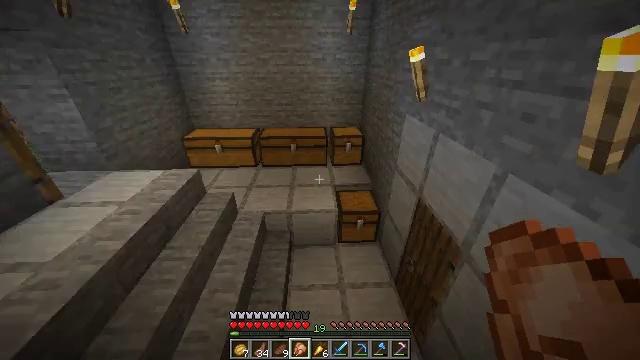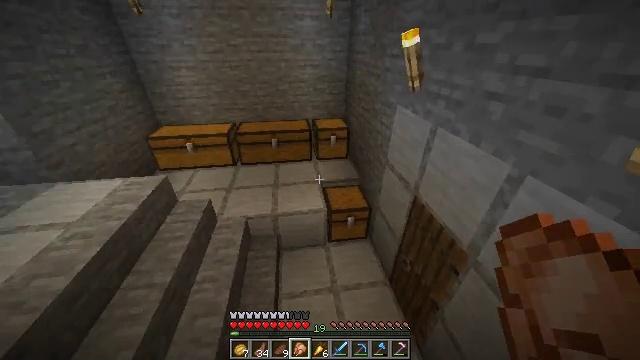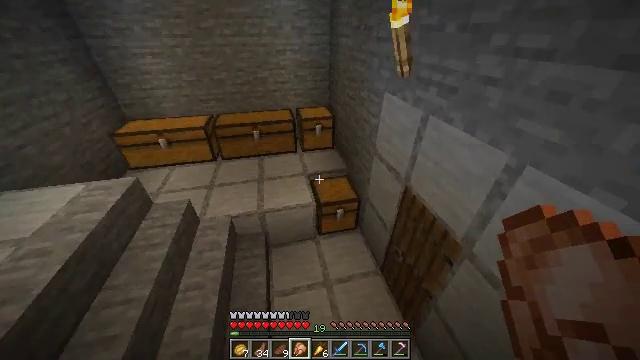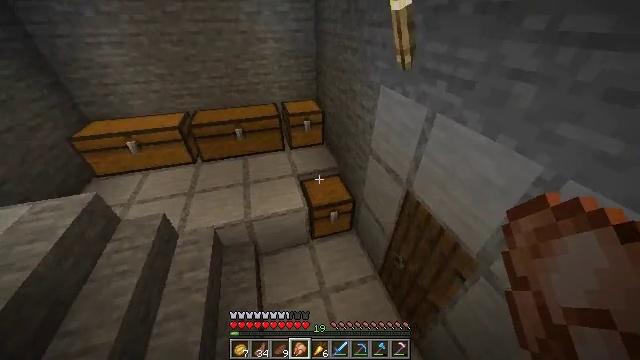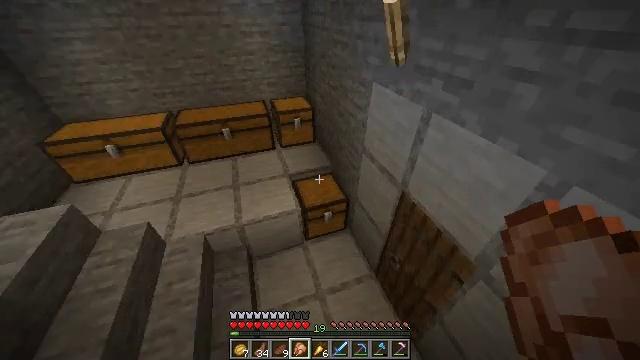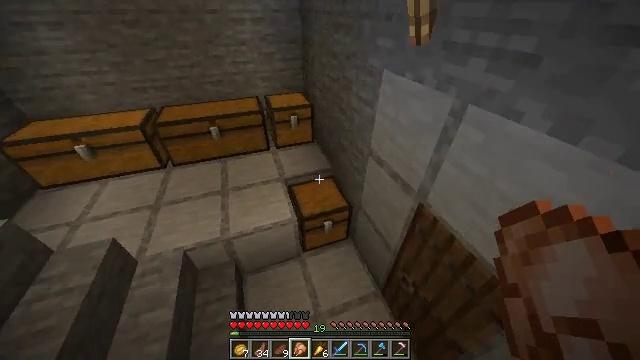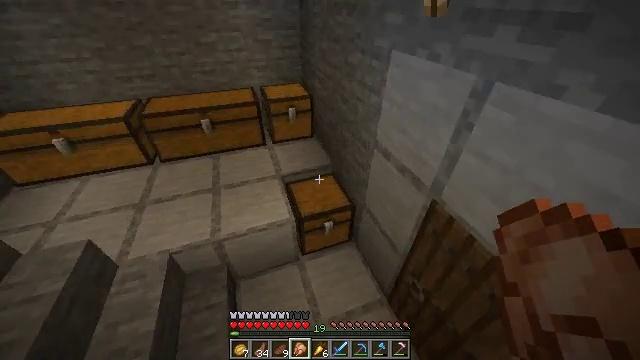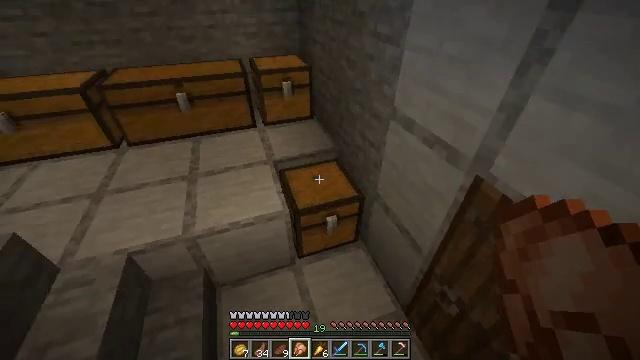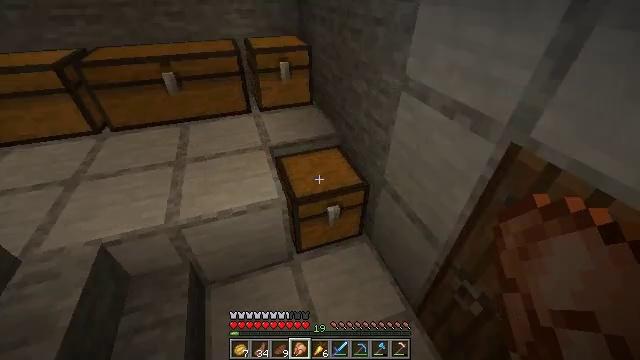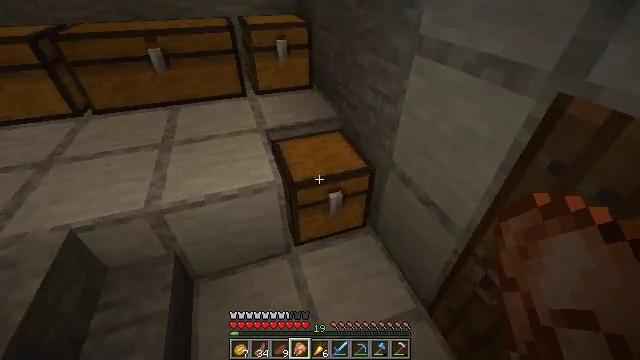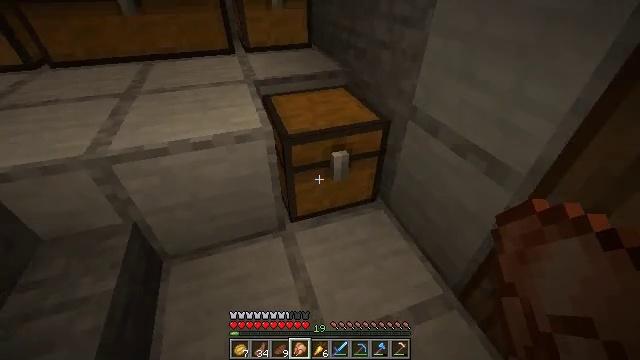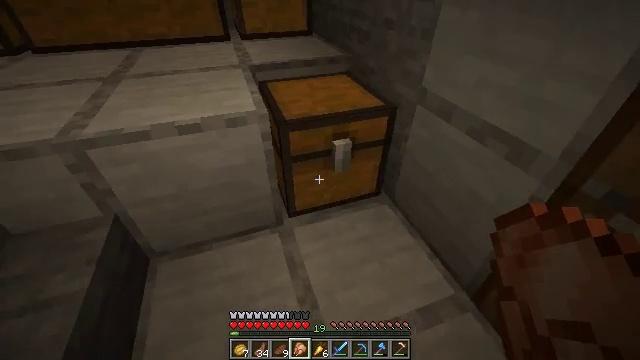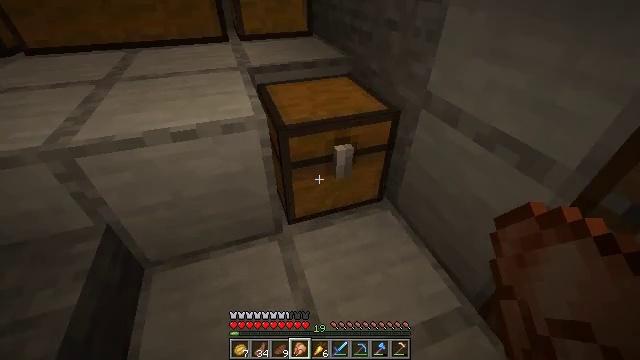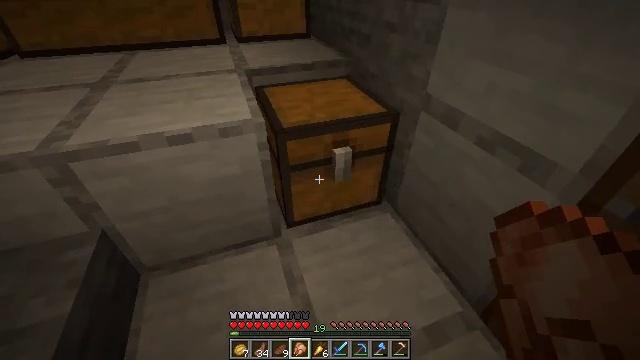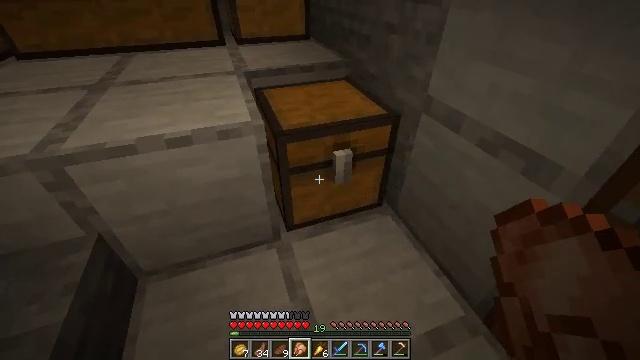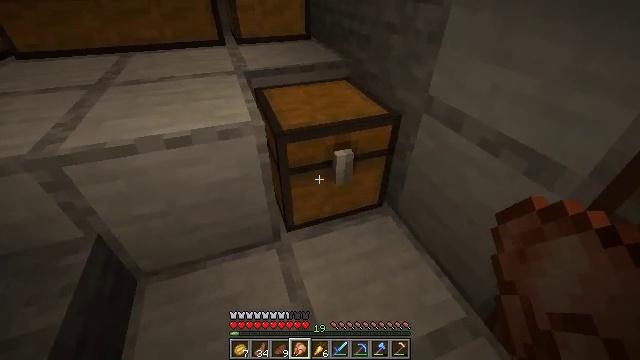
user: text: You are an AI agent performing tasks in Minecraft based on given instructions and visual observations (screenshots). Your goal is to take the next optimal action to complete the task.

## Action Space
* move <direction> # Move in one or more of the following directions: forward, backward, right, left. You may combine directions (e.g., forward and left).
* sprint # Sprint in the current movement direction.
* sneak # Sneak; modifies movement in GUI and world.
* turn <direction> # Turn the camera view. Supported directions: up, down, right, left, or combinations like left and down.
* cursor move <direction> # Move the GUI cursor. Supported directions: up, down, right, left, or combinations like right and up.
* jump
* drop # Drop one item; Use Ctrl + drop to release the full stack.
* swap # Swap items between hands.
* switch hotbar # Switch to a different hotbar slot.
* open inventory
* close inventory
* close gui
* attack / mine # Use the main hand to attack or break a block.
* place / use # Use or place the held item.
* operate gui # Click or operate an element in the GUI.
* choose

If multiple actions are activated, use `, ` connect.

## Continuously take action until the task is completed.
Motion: motion action
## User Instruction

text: Harvest wheat from the field.
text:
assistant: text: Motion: move forward, turn right and down
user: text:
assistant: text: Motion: move forward, turn right and down
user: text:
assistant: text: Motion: move forward, turn right and down
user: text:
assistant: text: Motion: move forward, turn right and down
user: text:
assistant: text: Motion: no_op
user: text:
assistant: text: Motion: no_op
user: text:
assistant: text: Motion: no_op
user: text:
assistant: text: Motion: no_op
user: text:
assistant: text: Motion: no_op
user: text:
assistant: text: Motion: no_op
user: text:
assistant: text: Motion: no_op
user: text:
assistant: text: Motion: no_op
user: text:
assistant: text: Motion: no_op
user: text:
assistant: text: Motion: no_op
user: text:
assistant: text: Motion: use / place
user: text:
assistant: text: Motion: use / place
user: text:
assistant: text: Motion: use / place
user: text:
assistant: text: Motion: no_op
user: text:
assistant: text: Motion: no_op
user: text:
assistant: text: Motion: no_op
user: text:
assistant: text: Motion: no_op
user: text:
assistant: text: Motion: no_op
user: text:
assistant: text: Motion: no_op
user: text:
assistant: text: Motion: no_op
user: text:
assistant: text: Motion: no_op
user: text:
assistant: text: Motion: no_op
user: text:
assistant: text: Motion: no_op
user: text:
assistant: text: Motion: no_op
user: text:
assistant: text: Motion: no_op
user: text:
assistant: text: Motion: no_op